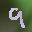
Label: 9